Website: slack
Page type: billing-address
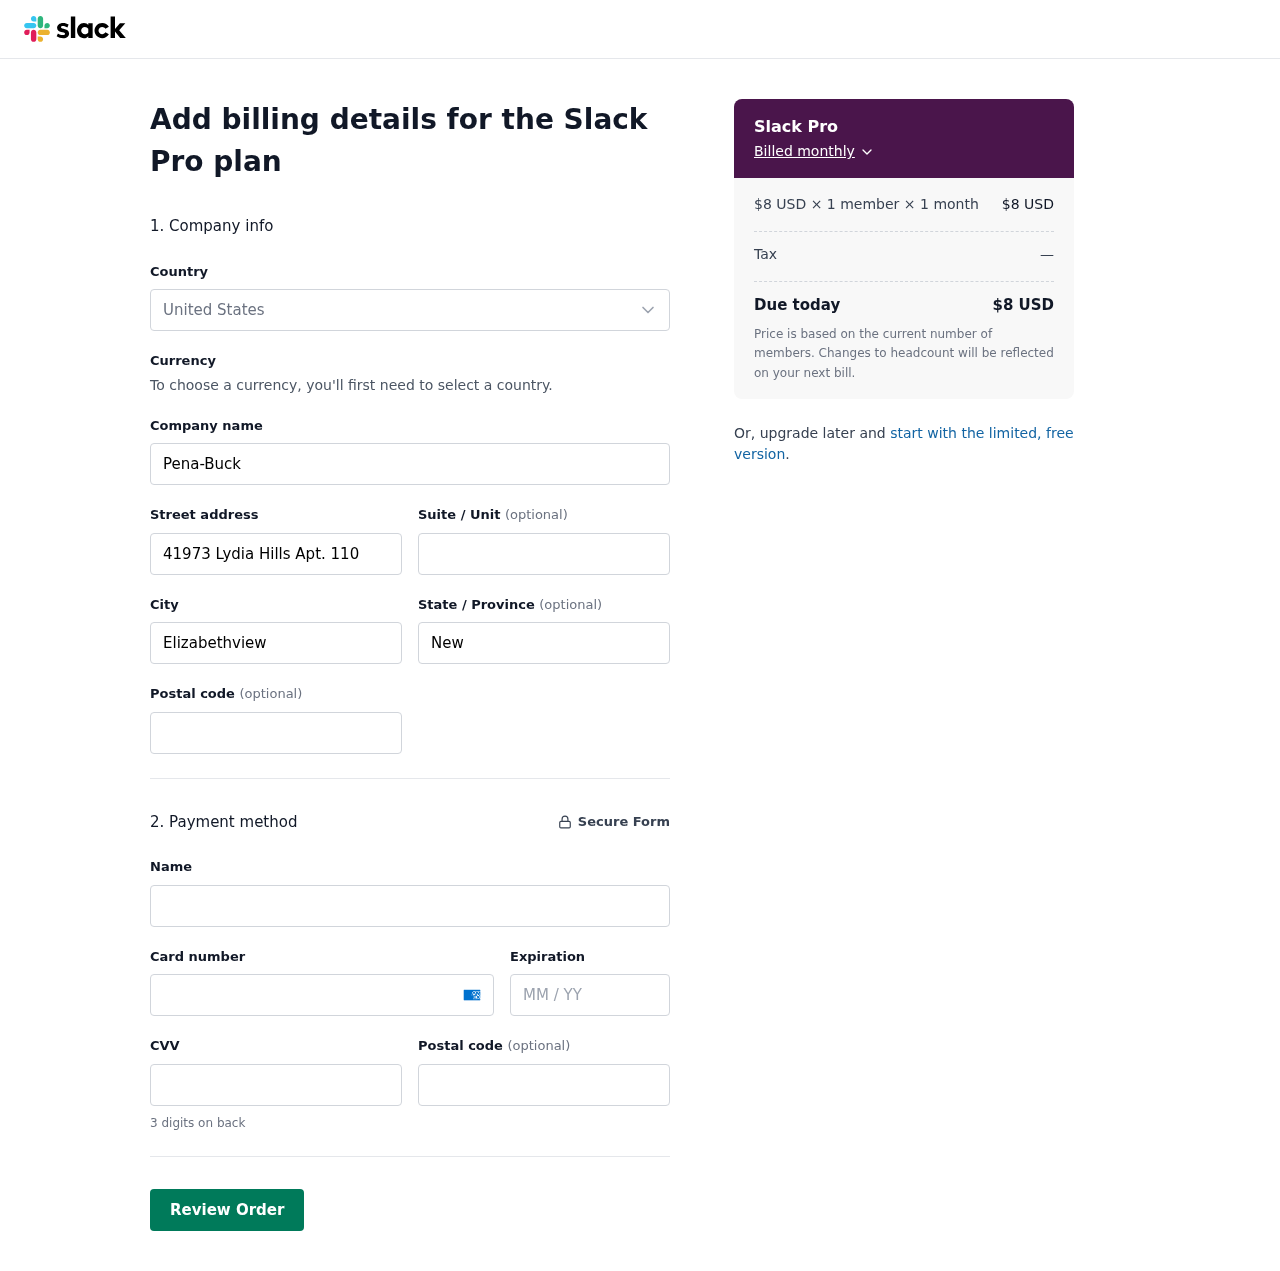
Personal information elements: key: PII_CARD_CVV
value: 2598
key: PII_CARD_EXPIRY
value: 07/26
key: PII_CARD_NUMBER
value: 3779 7695 1017 181
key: PII_CITY
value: Elizabethview
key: PII_COMPANY
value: Pena-Buck
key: PII_COUNTRY
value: United States
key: PII_FULLNAME
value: William Cooley
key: PII_POSTCODE
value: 29070
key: PII_STATE
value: New Mexico
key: PII_STREET
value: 41973 Lydia Hills Apt. 110
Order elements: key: ORDER_PLAN_PRICE
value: $8 USD
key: ORDER_NUM_MEMBERS
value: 1 member
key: ORDER_NUM_MONTHS
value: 1 month
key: ORDER_SUBTOTAL
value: $8 USD
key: ORDER_TAX
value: —
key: ORDER_TOTAL
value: $8 USD